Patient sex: M
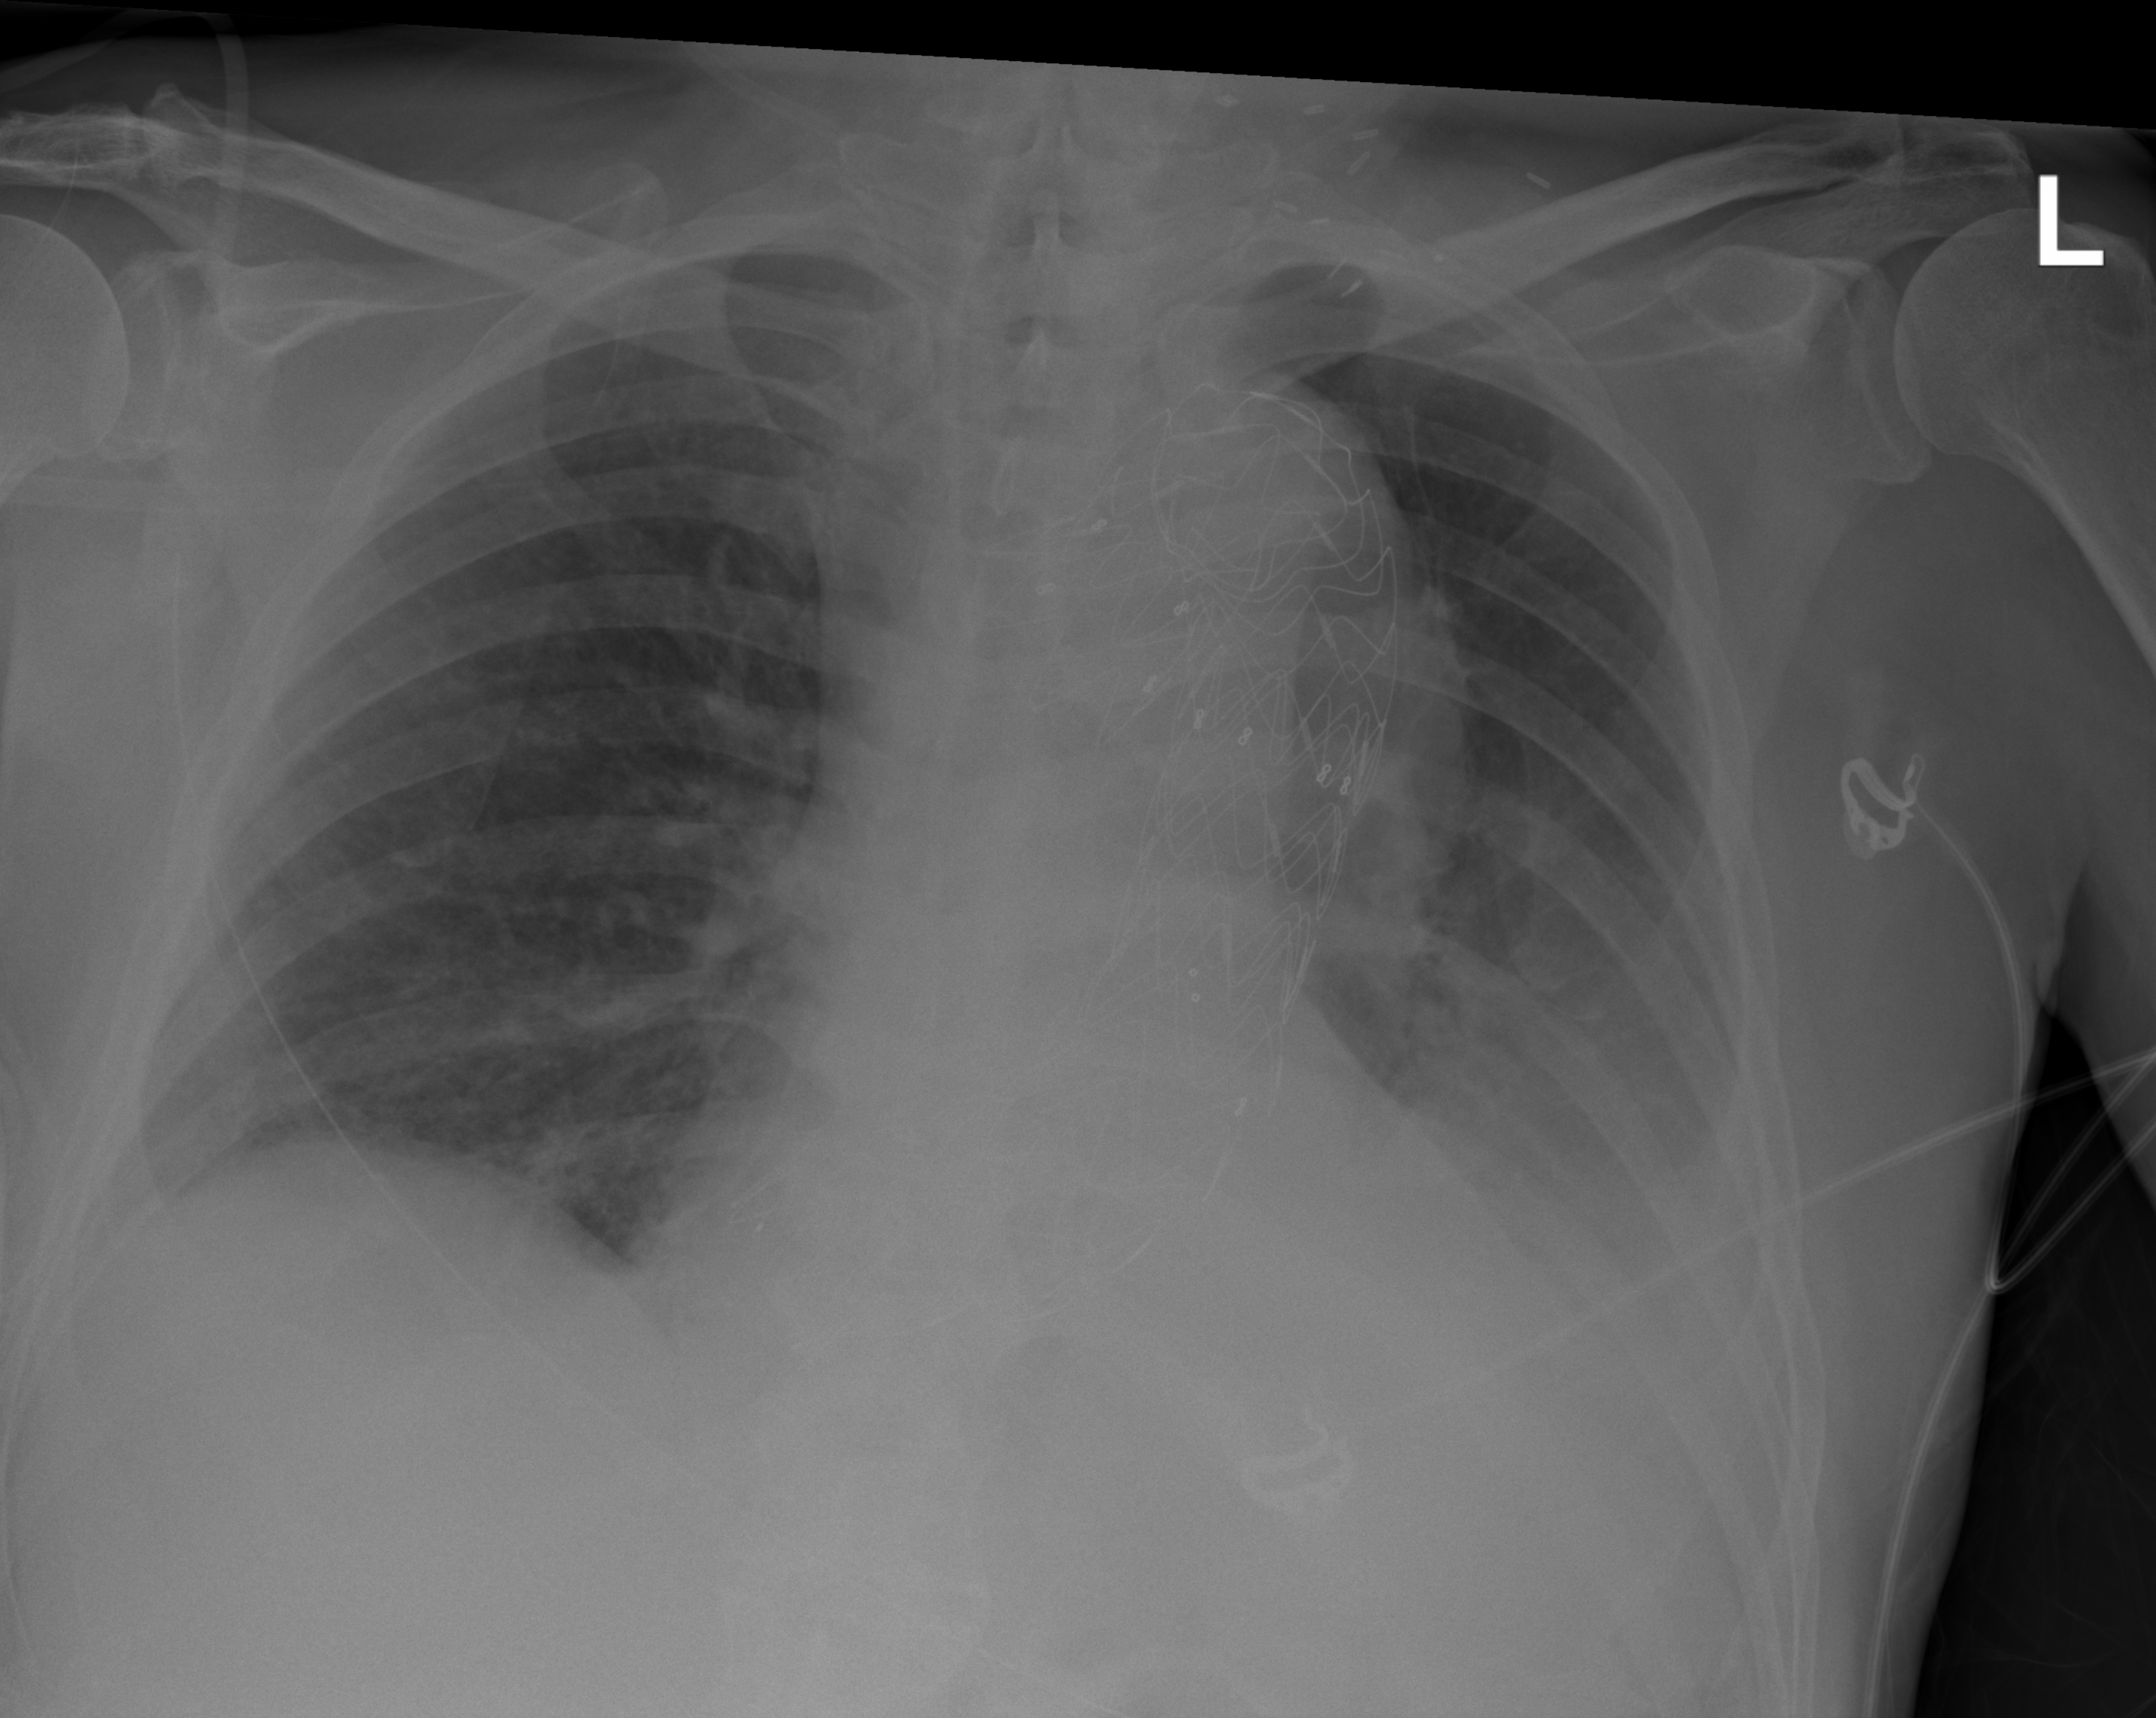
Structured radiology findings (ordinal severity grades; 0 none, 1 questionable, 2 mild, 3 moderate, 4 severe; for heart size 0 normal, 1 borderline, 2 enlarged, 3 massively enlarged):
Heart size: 2
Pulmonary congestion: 2
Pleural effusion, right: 2
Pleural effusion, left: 3
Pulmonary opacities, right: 0
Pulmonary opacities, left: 0
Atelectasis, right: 2
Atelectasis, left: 3